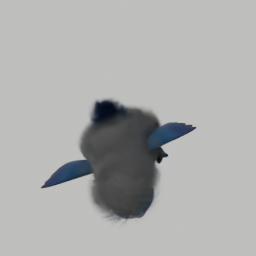
Label: animals